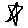
Label: star